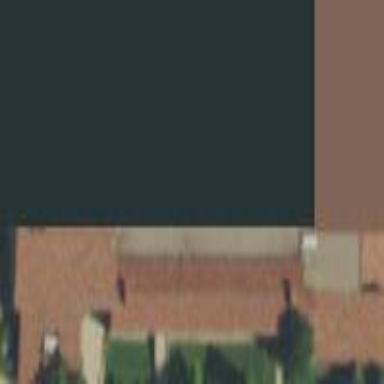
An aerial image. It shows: University building with roof made of roof tiles.